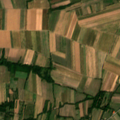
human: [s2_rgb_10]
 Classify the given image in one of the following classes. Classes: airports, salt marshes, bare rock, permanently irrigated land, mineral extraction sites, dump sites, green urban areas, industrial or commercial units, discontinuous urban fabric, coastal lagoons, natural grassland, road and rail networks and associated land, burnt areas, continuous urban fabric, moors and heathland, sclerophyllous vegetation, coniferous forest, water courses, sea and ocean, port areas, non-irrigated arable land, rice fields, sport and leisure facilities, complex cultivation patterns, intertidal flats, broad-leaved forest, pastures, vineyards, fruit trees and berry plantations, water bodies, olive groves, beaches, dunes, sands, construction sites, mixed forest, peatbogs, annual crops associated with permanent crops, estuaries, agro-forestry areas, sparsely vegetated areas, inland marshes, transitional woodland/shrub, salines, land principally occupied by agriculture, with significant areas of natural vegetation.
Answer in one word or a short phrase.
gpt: discontinuous urban fabric, non-irrigated arable land, land principally occupied by agriculture, with significant areas of natural vegetation, transitional woodland/shrub